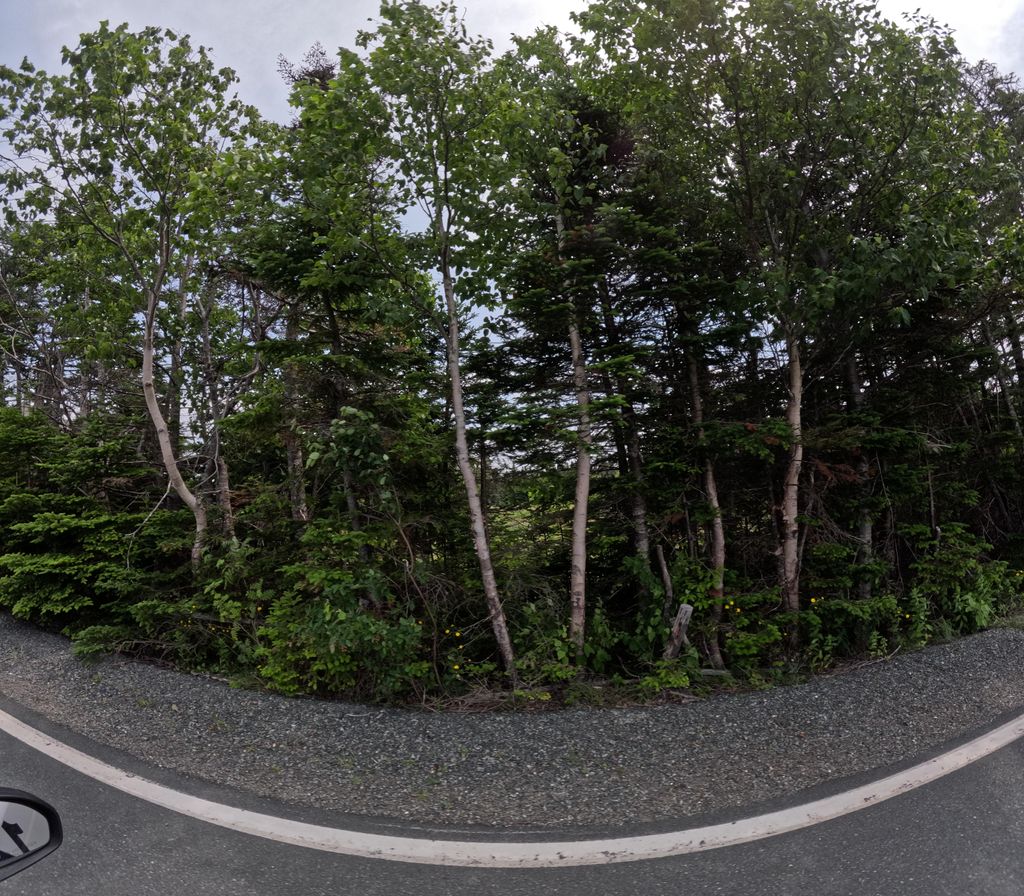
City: st_johns